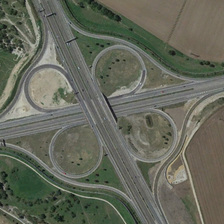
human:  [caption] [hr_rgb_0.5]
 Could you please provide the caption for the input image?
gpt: some green trees are around a viaduct with four circles .

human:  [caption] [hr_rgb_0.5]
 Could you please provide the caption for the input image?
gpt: some green trees are around a viaduct with four circles .

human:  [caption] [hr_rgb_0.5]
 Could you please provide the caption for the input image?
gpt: some green trees are around a viaduct with four circles .

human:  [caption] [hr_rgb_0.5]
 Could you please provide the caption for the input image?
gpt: some green trees are around a viaduct with four circles .

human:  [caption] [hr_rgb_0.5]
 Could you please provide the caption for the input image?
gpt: some green trees are around a viaduct with four circles .